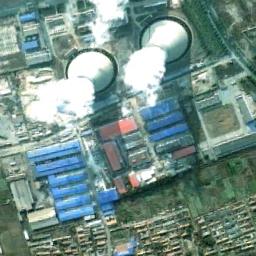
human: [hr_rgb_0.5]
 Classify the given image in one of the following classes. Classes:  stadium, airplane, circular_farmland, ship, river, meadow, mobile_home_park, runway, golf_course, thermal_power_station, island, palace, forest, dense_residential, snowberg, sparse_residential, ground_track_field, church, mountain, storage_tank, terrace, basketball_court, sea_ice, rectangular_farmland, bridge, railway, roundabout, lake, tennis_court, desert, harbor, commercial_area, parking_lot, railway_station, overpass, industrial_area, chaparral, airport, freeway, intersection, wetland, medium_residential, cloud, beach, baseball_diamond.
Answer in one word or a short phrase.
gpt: thermal_power_station